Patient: sex F, age 77
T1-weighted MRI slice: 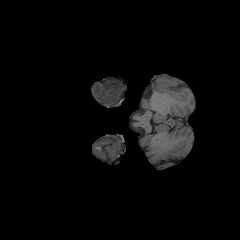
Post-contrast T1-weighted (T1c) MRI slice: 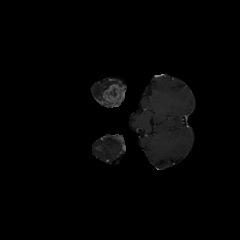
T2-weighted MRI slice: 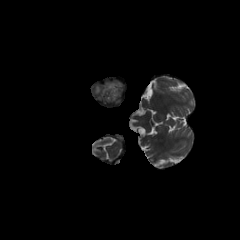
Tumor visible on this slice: yes
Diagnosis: Glioblastoma, IDH-wildtype
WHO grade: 4